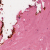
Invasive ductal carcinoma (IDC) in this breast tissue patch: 0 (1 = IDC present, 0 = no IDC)